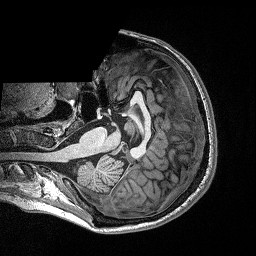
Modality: T1w
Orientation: axial
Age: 31
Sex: male
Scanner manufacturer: siemens
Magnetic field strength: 3 T
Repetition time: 2.4 s
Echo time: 0.03 s